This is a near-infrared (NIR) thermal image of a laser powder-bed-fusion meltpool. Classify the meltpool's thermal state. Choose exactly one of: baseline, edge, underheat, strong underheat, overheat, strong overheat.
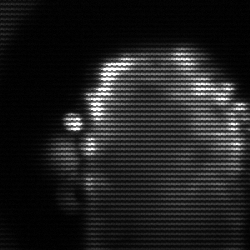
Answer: baseline